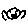
Label: bird